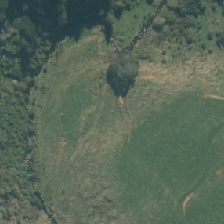
Land cover: grose_broom